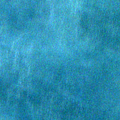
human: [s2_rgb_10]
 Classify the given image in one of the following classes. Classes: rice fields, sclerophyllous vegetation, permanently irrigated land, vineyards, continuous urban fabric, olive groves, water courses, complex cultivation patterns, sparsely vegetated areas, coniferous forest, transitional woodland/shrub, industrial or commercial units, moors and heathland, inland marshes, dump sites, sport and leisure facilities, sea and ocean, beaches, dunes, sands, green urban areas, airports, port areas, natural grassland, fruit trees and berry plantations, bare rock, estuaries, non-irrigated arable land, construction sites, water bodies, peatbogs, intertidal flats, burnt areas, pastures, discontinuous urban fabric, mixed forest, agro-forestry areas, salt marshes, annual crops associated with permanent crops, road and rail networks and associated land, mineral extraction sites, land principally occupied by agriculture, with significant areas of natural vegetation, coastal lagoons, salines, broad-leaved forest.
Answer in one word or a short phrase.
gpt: sea and ocean